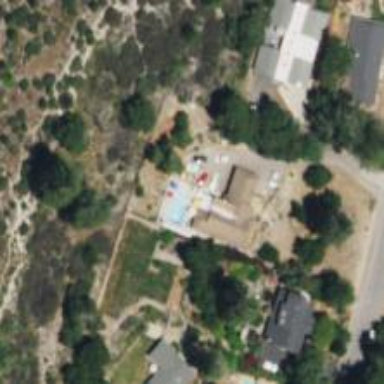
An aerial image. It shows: Swimming pool located in leisure land.